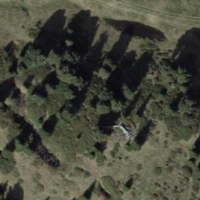
EUNIS habitat code: 26
Species observed at this site:
Dactylorhiza viridis
Anas platyrhynchos
Rana temporaria